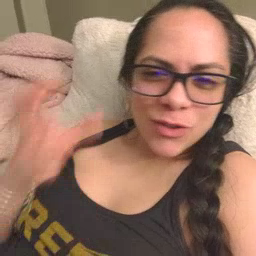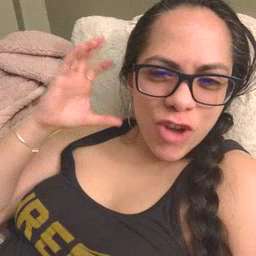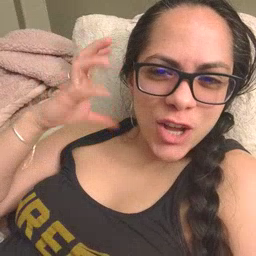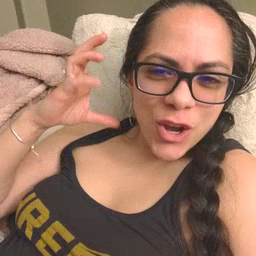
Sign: radio